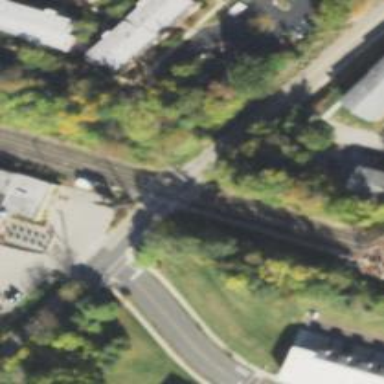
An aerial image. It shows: Railway crossing.